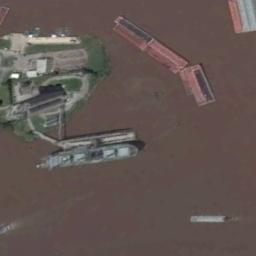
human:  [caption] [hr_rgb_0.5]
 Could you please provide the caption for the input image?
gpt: A white bulk carrier docked by the dock with powdery materials on the dock .

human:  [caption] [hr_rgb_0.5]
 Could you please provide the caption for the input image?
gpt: Several buildings are beside the ships .

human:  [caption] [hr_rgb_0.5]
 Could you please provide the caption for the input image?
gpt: There is a ship in the yellow water on the shore .

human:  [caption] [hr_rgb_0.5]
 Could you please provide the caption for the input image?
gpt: The cargo ship is docked at the dock and another ship is sailing in the yellow water .

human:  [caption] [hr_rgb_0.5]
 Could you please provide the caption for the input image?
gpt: The ship is at the harbor with some buildings .